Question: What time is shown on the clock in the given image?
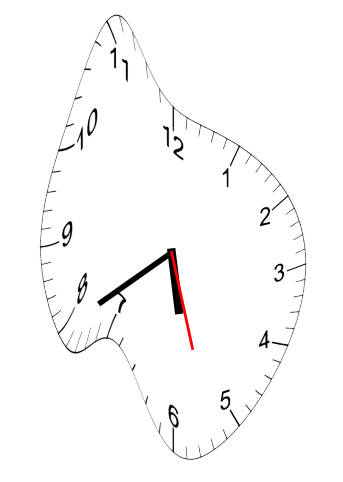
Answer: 05:39:27